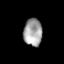
Tissue: prostate
Cell type: Epithelial cells
Senescence score: 0.3556
Nuclear area (px): 504
Mean DAPI intensity: 160.976